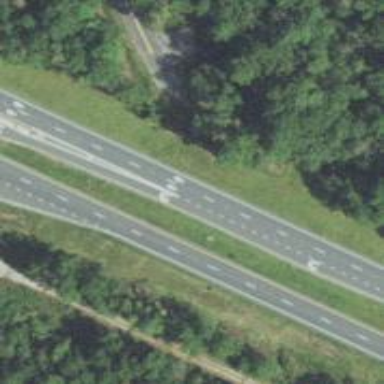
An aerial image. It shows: Expressway with asphalt surface classified as trunk highway.